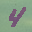
Label: 4